Question: I've been trying to create a separator line, similar to the image bellow, using CSS only. I've seen this in many websites and seems something quite easy to do. What's the best way to achieve this?

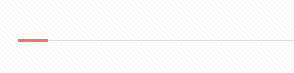
Answer: I think i have understood your question, give this a try:
'''
<div id="lineWrap">
<span id="center"></span>
<span id="outer"></span>
</div><!--lineWrap-->
div#lineWrap {position:relative; height:3px;}
div#lineWrap span {position:absolute; left:0px; display:block;}
div#lineWrap span#center {top:1px; height:1px; background:#999; width:400px;}
div#lineWrap span#outer {top:0px; height:3px; background:#fd6e6e;width:40px;}
'''
Here >>> <URL>